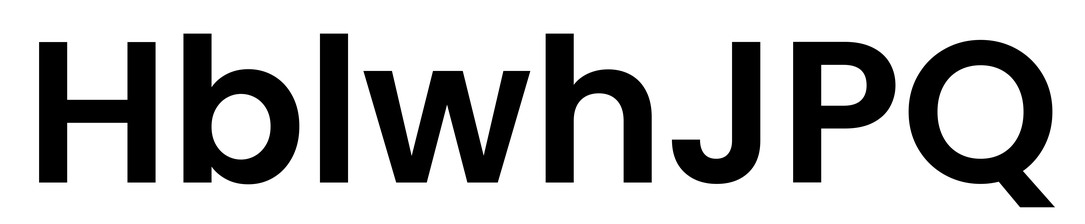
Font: Poppins-SemiBold